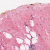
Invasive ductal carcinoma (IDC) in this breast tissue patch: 0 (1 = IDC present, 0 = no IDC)